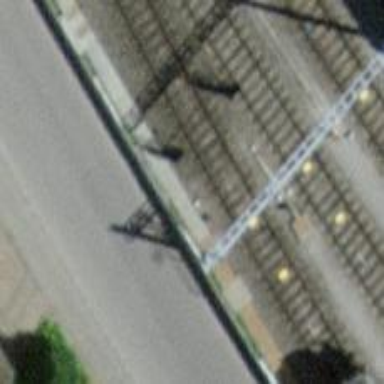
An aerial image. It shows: Railway signal.